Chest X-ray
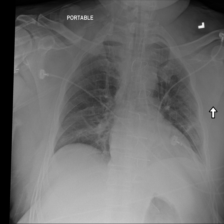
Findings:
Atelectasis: positive
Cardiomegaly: negative
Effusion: negative
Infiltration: negative
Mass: negative
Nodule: negative
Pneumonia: negative
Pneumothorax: negative
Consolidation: negative
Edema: negative
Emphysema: negative
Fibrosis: negative
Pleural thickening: negative
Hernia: negative